Brain MRI, t1w sequence, axial 2D slice.
Patient: age 28, sex M, weight 95 kg, height 1.95 m
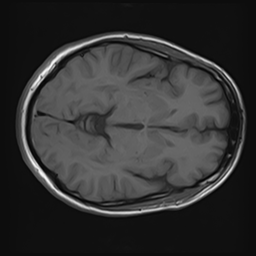